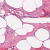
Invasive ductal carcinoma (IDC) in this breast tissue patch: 0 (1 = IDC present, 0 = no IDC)